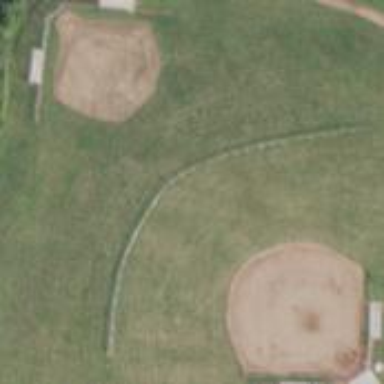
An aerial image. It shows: Baseball pitch for leisure and sports activities.